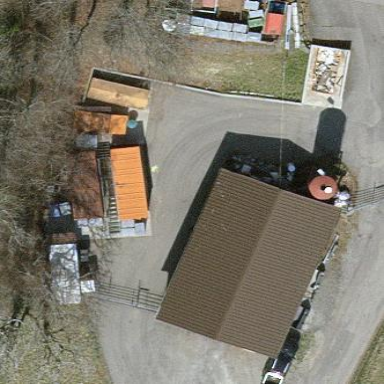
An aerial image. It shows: Recycling center for various types of waste.